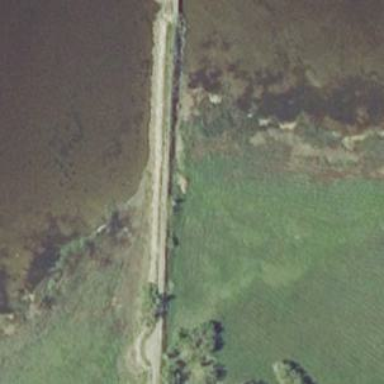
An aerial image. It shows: Track with grade2 tracktype.